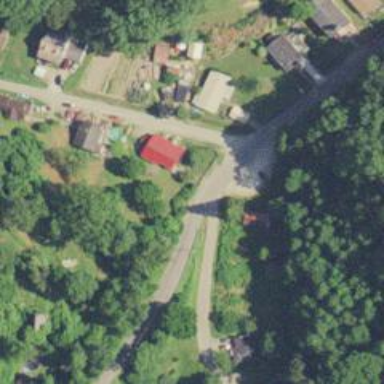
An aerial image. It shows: Residential road.